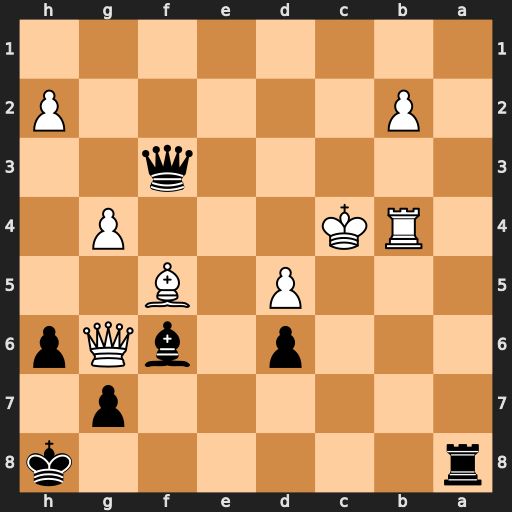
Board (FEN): r6k/6p1/3p1bQp/3P1B2/1RK3P1/5q2/1P5P/8
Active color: b
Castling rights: -
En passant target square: -
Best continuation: Qf1+ Bd3 Qc1+ Bc2 Rc8+